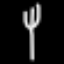
Label: fork